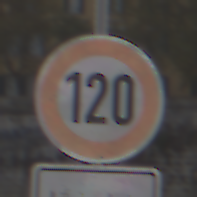
Verkehrszeichen: Geschwindigkeit120
Zusatzzeichen unten: HinweisDurchVerbaleAngabe6
Umgebung: Outdoor, Suburban
Tageszeit: MorningAfternoon
Wetter: PartlyCloudy
Licht: Natural
Jahreszeit: NotSpecified
Kontrast: HighContrast